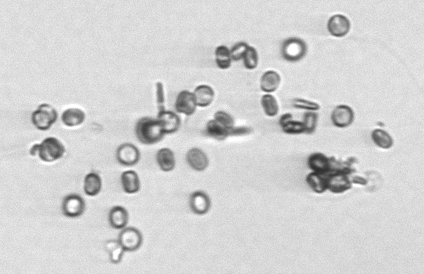
Label: Thalassiosira_sp_aff_mala